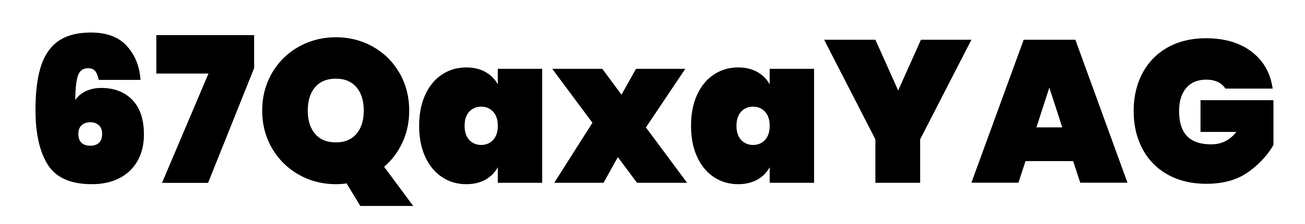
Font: Poppins-Black